Field crop: maize
Growth stage: 1
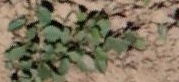
Species: convolvulus